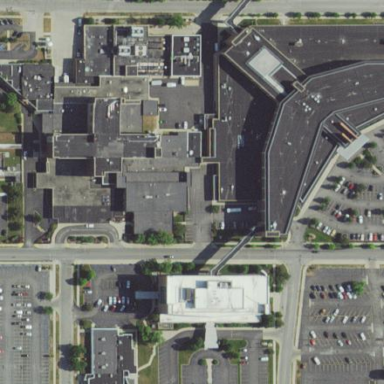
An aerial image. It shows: Healthcare facility identified as hospital.